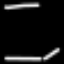
Label: octagon